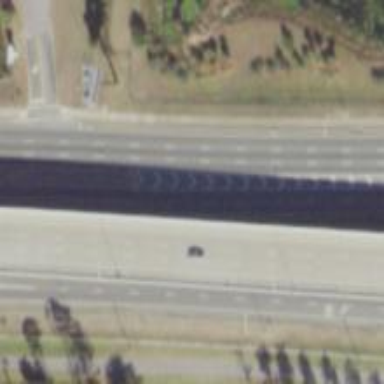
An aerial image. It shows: Trunk link highway with asphalt surface.